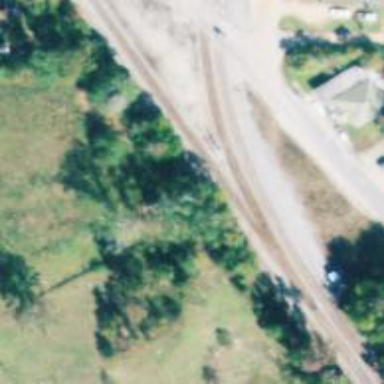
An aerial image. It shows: Railway signal.